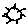
Label: sun